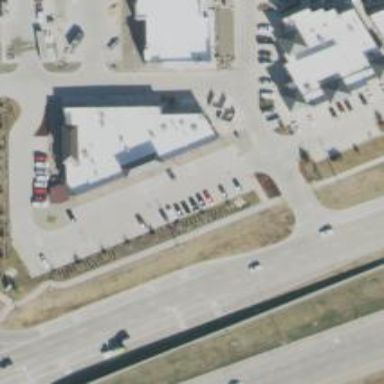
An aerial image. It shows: Pharmacy providing healthcare services.